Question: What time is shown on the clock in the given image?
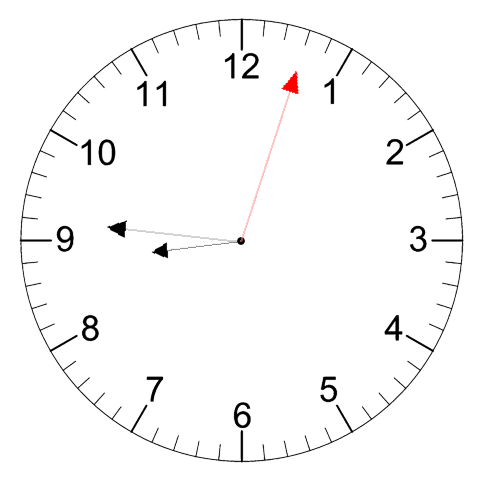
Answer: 08:46:03